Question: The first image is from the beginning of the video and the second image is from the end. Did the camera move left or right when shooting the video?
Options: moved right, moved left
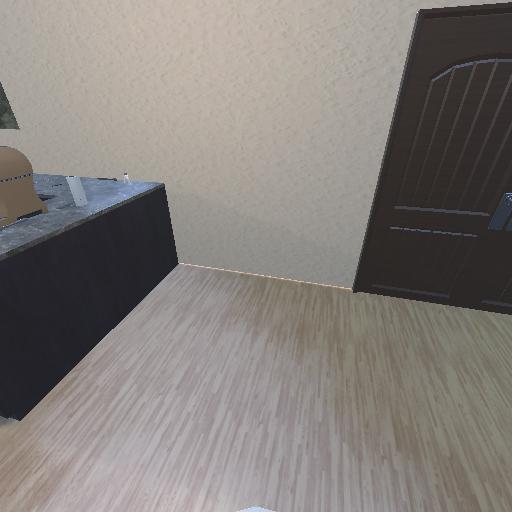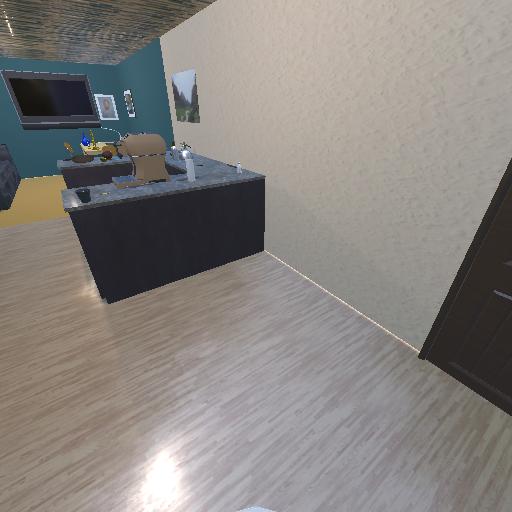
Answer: moved right